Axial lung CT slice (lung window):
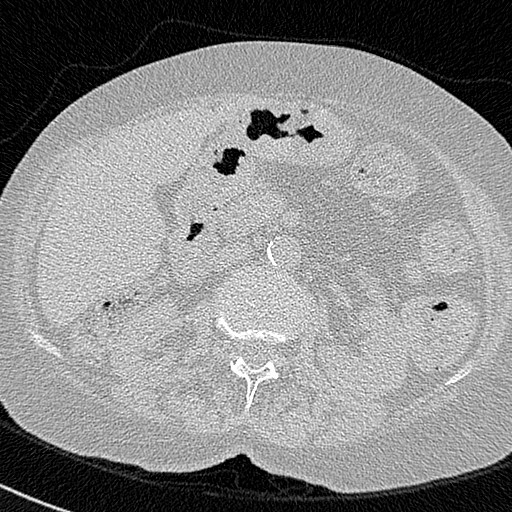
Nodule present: no